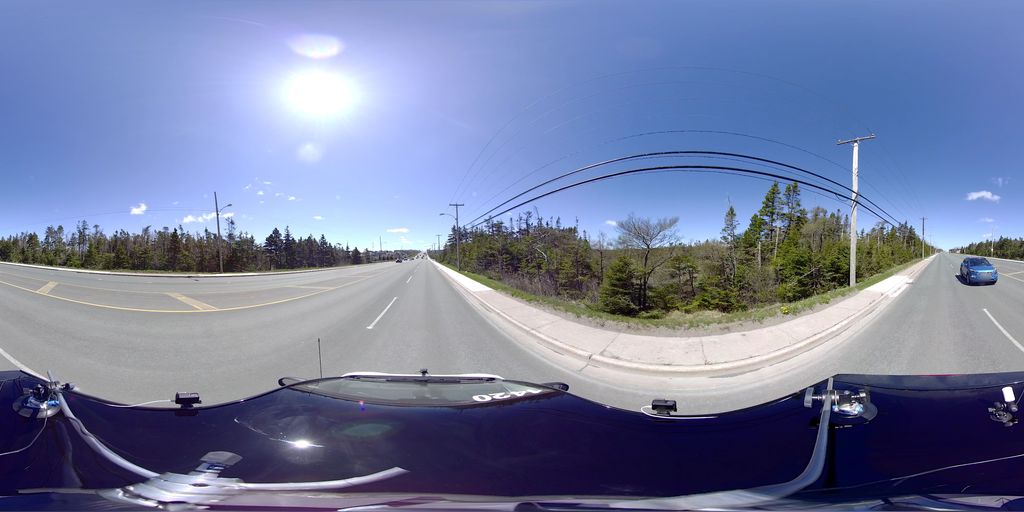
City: st_johns